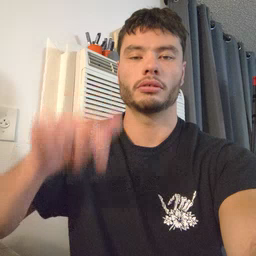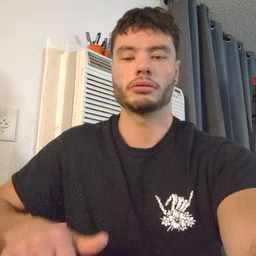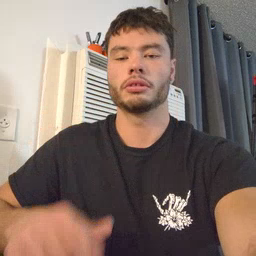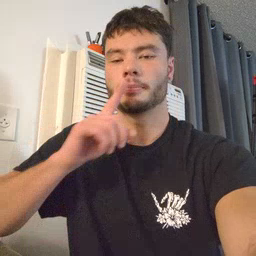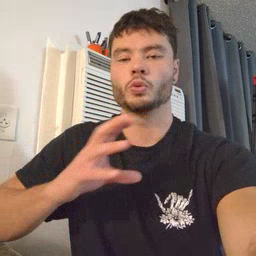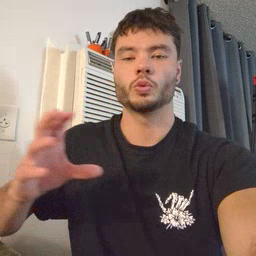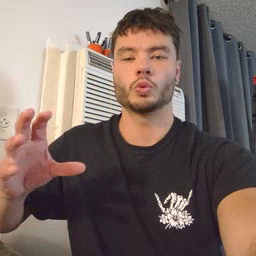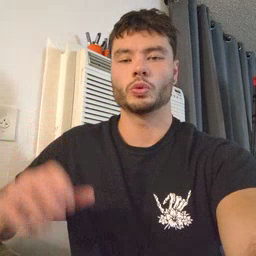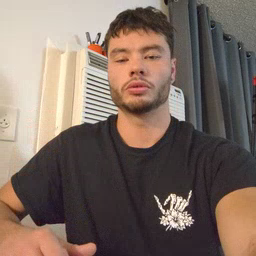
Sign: balloon